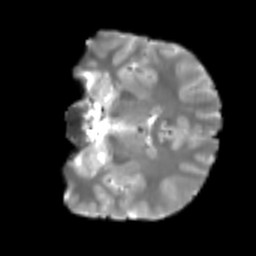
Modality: T2w
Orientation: coronal
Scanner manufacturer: siemens
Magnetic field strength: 3 T
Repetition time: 4 s
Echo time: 0.0594 s